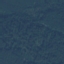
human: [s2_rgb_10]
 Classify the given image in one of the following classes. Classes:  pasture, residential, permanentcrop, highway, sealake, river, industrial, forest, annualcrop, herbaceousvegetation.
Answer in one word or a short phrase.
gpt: Forest